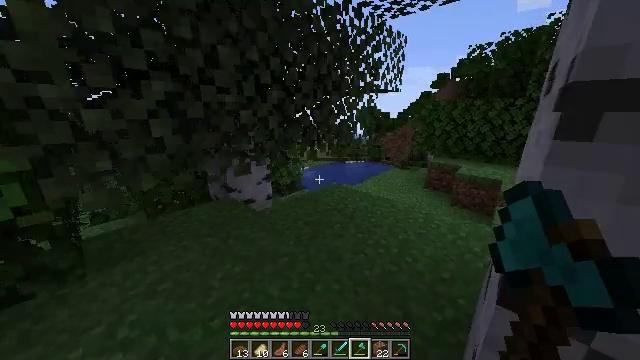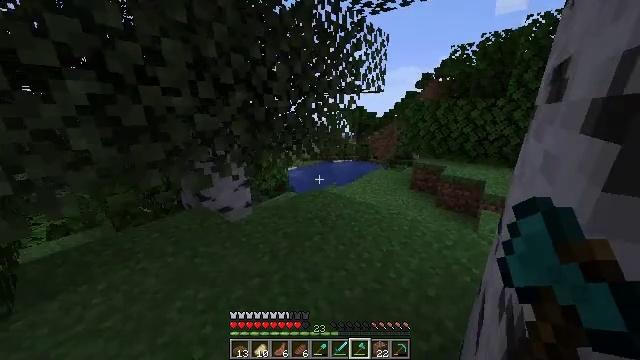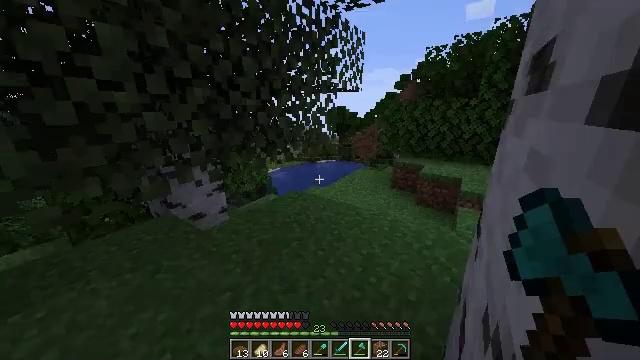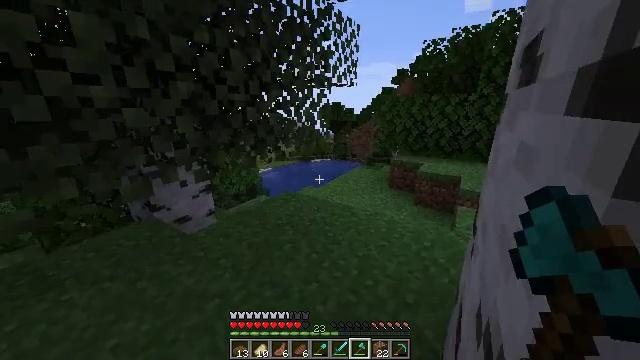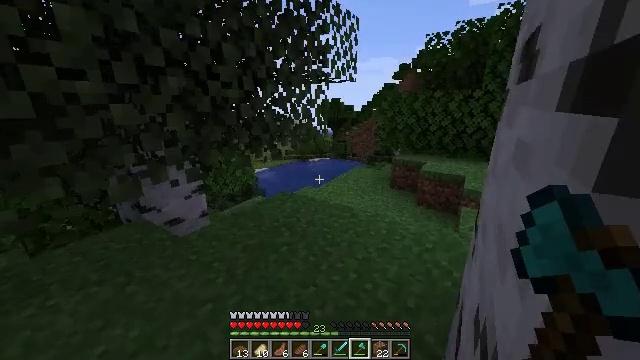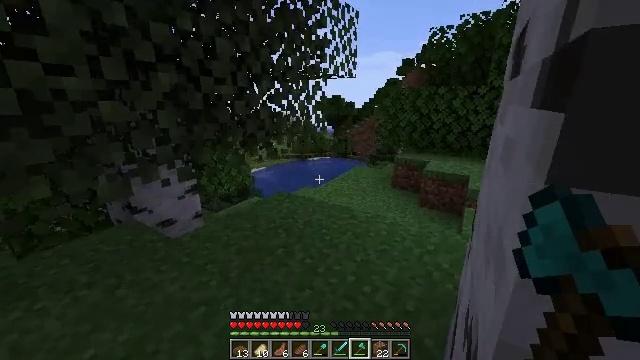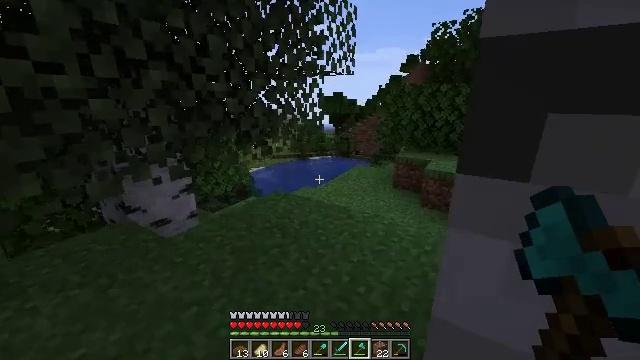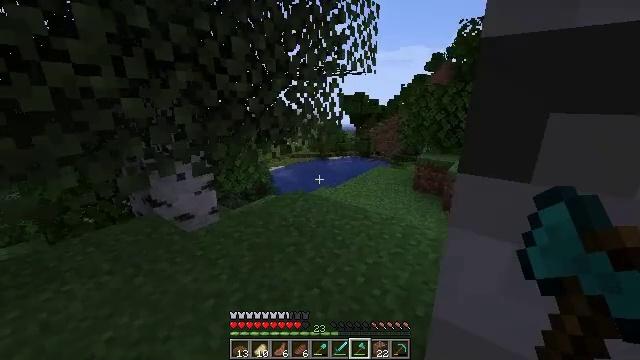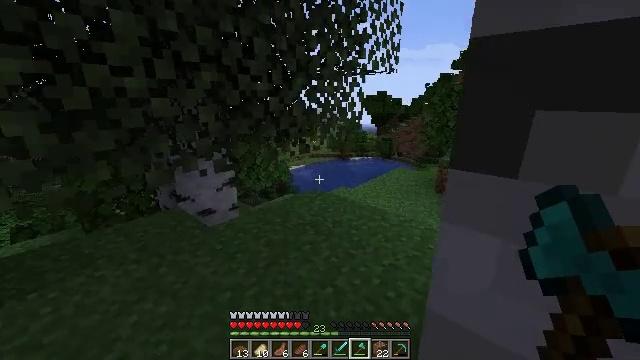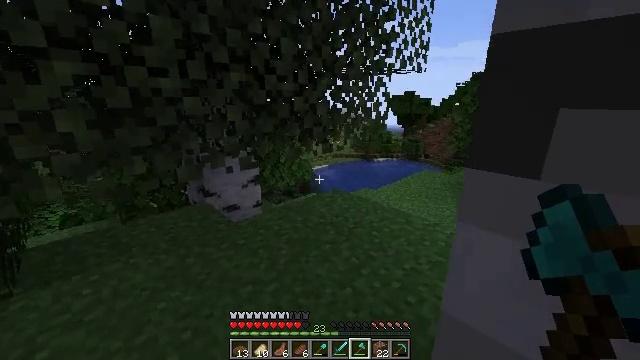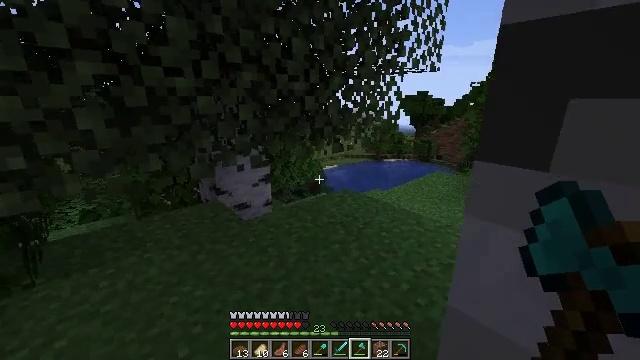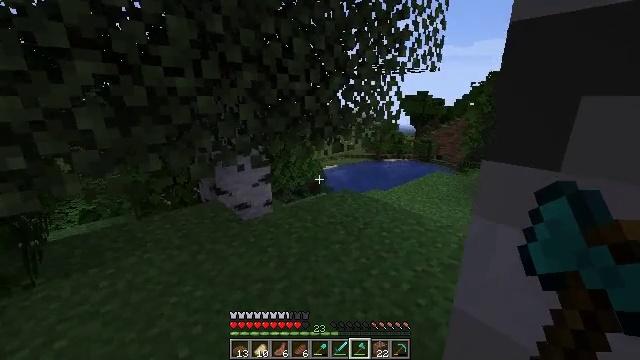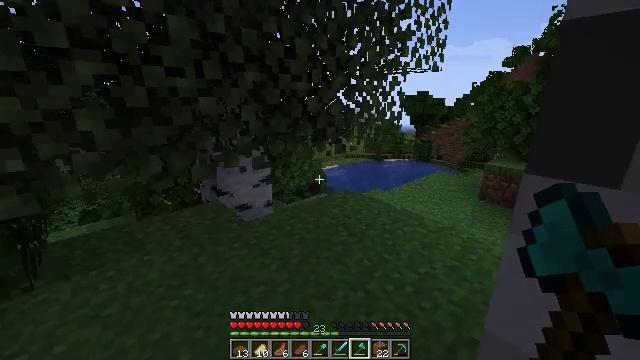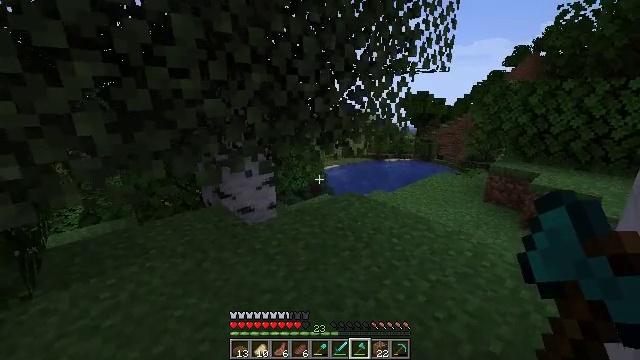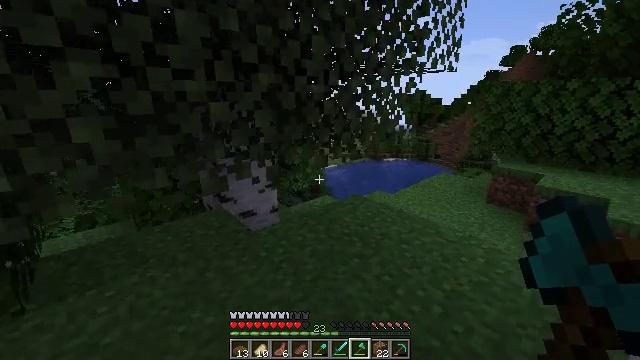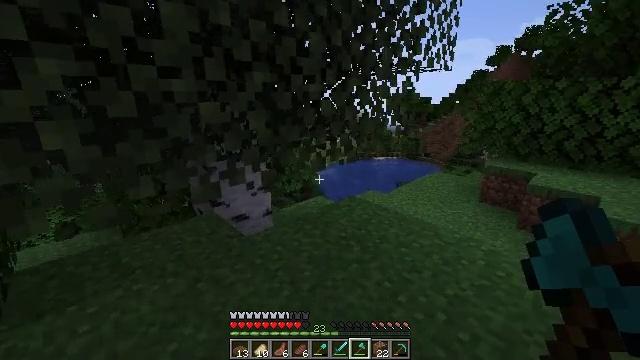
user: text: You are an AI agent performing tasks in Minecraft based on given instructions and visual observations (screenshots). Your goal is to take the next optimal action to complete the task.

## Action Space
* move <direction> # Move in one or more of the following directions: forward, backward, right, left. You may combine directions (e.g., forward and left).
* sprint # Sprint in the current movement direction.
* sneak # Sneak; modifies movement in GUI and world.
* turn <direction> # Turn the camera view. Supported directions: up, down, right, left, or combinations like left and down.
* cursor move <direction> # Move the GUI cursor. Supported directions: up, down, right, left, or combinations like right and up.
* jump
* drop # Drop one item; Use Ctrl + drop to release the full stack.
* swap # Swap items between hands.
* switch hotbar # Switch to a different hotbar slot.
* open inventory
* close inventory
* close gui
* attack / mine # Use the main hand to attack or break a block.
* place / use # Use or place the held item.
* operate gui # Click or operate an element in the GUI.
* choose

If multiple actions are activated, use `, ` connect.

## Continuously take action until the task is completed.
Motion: motion action
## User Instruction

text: Break the fern to clear the area.
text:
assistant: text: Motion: move forward and move right, turn right
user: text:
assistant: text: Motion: move forward and move right, turn right
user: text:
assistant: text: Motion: move forward and move right, sprint, turn right
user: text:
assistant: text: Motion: move forward and move right, sprint
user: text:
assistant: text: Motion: move forward and move right, sprint
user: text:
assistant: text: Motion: move forward and move right, sprint
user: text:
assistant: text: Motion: move forward and move right, sprint, turn left
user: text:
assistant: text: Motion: move forward and move right, sprint, turn left
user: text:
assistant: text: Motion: move forward and move right, sprint, turn left
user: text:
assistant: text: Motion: move forward and move right, sprint, turn left
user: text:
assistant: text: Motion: move forward and move right, sprint
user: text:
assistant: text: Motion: move forward, sprint
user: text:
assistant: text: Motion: move forward, sprint
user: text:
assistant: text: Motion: move forward
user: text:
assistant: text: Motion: move forward, turn right
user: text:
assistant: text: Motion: move forward, turn right
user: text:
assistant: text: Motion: move forward, turn right
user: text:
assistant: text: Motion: move forward, turn right
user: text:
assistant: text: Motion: move forward, turn right
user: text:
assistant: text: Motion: move forward, turn right and down
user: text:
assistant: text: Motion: move forward, sprint, turn right
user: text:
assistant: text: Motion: move forward, sprint
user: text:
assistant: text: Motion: move forward, sprint
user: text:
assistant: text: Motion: move forward and move right, sprint
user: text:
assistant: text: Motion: move forward and move right, turn left
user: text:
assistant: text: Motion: move forward and move right, turn left
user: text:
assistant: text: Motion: move forward and move right, turn left
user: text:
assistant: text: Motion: move forward and move right, turn left
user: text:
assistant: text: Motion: move forward and move right, turn left
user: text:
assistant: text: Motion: move forward and move right, sprint, turn left